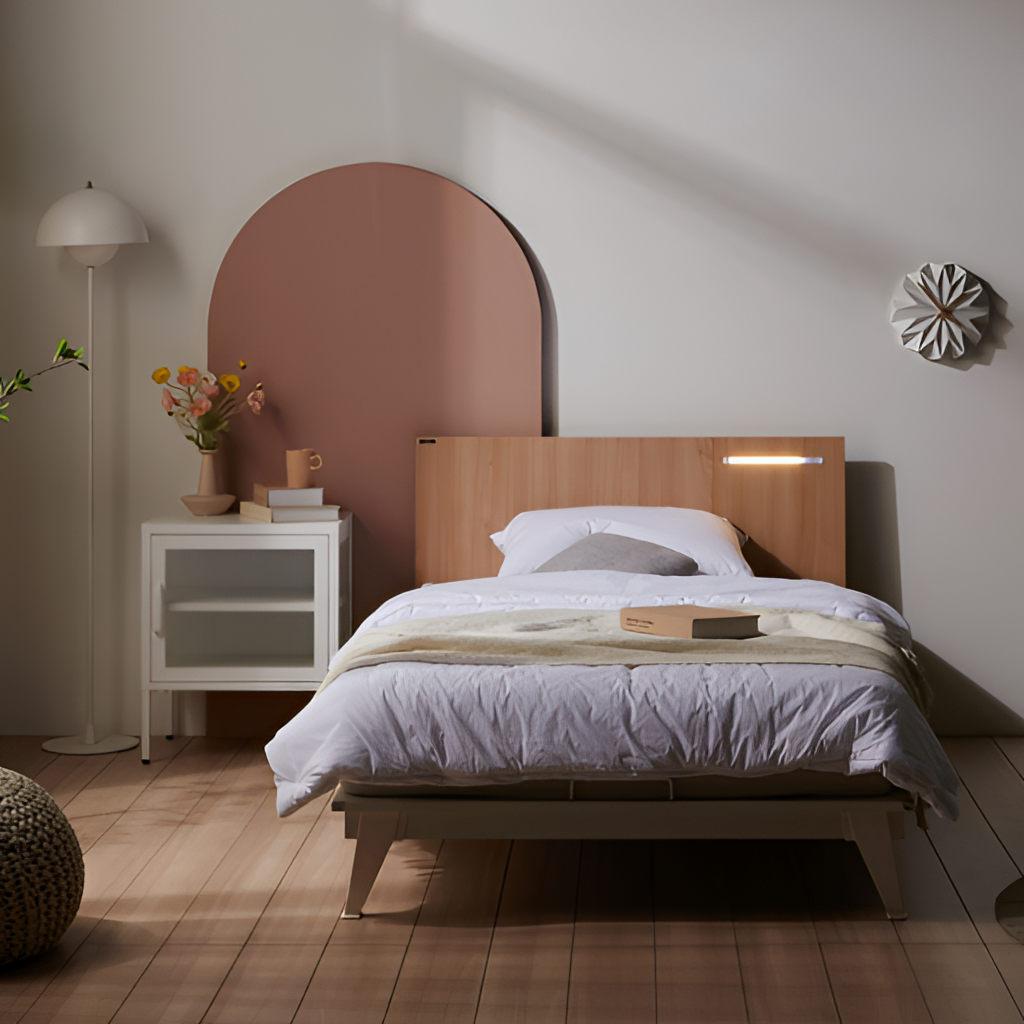
bedroom, light wood wood bed, wood flooring, with plank pattern, paint wallpaper, with vertical two tone pattern, contemporary